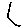
Label: hexagon